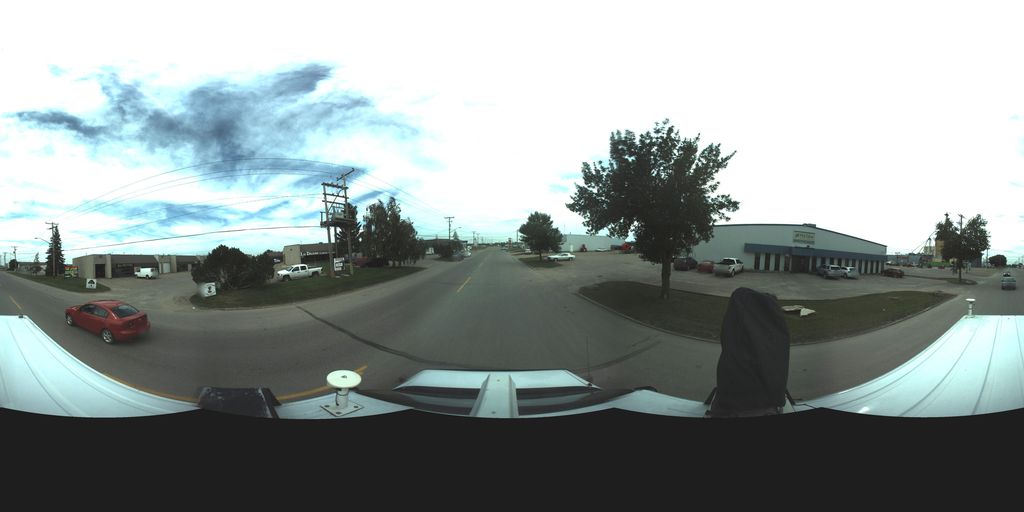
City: saskatoon